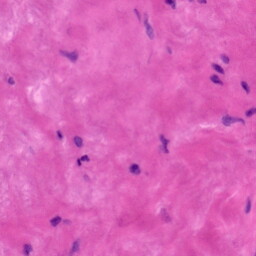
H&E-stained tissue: Tonsil